Question: I want to create a hover effect on an image that when hovered over multiple colored divs appear. I figure I can do this with CSS, but am having trouble getting the result I want.
What I am aiming for it to look like in the end:

HTML:
'''
<div class="row thumbrow">
<ul class="small-block-grid-2 medium-block-grid-2 large-block-grid-4 thumbgrid">
<li>
<div class="thumb">
{{ cms:page_file:thumb_one.image:image}}
<span class="center">{{ cms:page:thumb_one.text:string }}</span>
<div class="yellow">
</div>
</div>
</li>
</ul>
</div>
'''
CSS:
'''
.thumb {
display:inline-block;
position: relative;
height: 170px;
overflow: hidden;
}
.thumb:after {
background: rgba(255,255,255,.8);
content:'';
display: block;
height: 170px;
left: 0;
opacity: 0;
padding: 20px;
position: absolute;
top: 0;
width: 100%;
z-index: 1;
}
.thumb:hover:after {
opacity: 1;
padding: 20px;
transition: opacity .4s;
}
.thumb:hover .yellow {
content:'';
display: block;
height: 170px;
left: 0;
opacity: 1;
position: relative;
top: 0;
width: 100%;
z-index: 5;
background: #f9d33a;
}
span.center {
color: white;
position: relative;
top: -100px;
z-index: 3;
}
'''
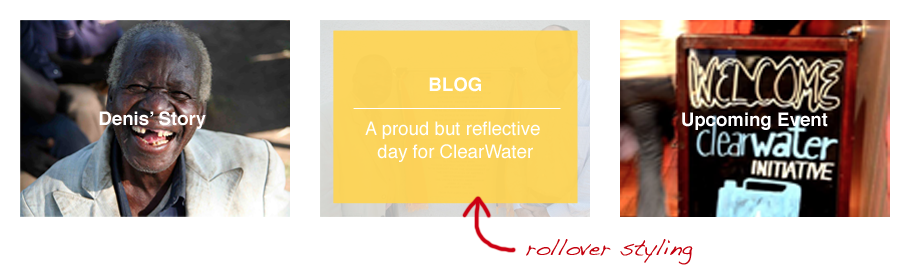
Answer: As comments, the essential part was the missing of css 'position:absolute' for the elements '.yellow' and '.center'
I have run up a demo <URL>
The use of the selectors ':after' are not necessary , in the demo the CSS has been shortened to :
'''
.thumb {
display:inline-block;
position: relative;
height: 170px; width:100%;
overflow: hidden;
}
.thumb .yellow, .thumb .center { display:none; }
.thumb:hover .yellow {
content:'.'; display: block;
position: absolute; z-index: 1;
bottom:10px; left: 10px; right:10px; top: 10px;
background: #f9d33a; opacity: 0.5;
}
.thumb:hover .center {
display:block; color: white;
position: absolute; z-index: 2;
top: 20px; left: 20px; right: 20px; bottom:20px;
}
'''
---
Some values ( like the top, bottom, left, right offsets I made up ), the key part is the 'position:absolute'